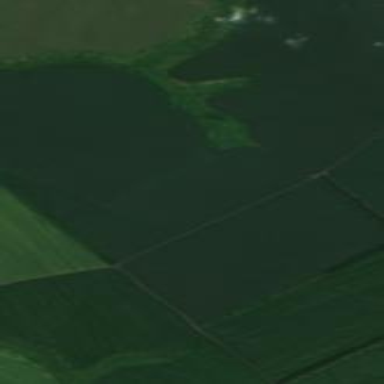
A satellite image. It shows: View of farmland.